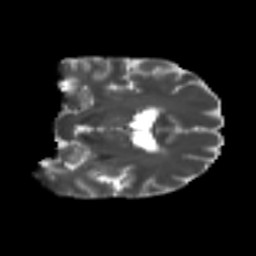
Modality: T2w
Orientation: coronal
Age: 58
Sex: female
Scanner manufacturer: ge
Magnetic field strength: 3 T
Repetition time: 7.8 s
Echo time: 0.0613 s